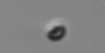
Label: nanoplankton_mix